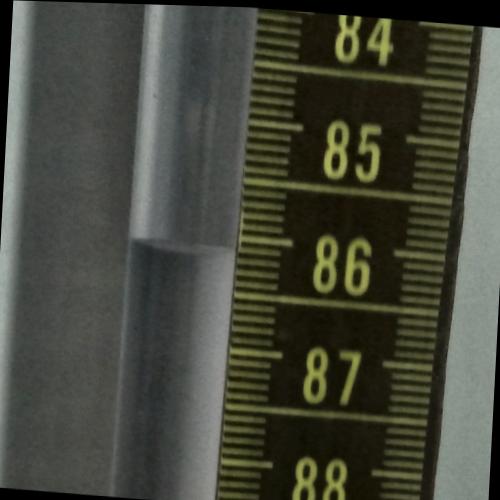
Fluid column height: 86.1 cm